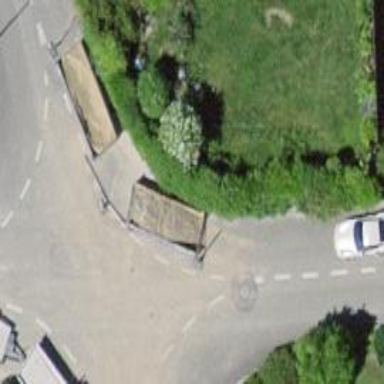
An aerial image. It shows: Hedge barrier.